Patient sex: F
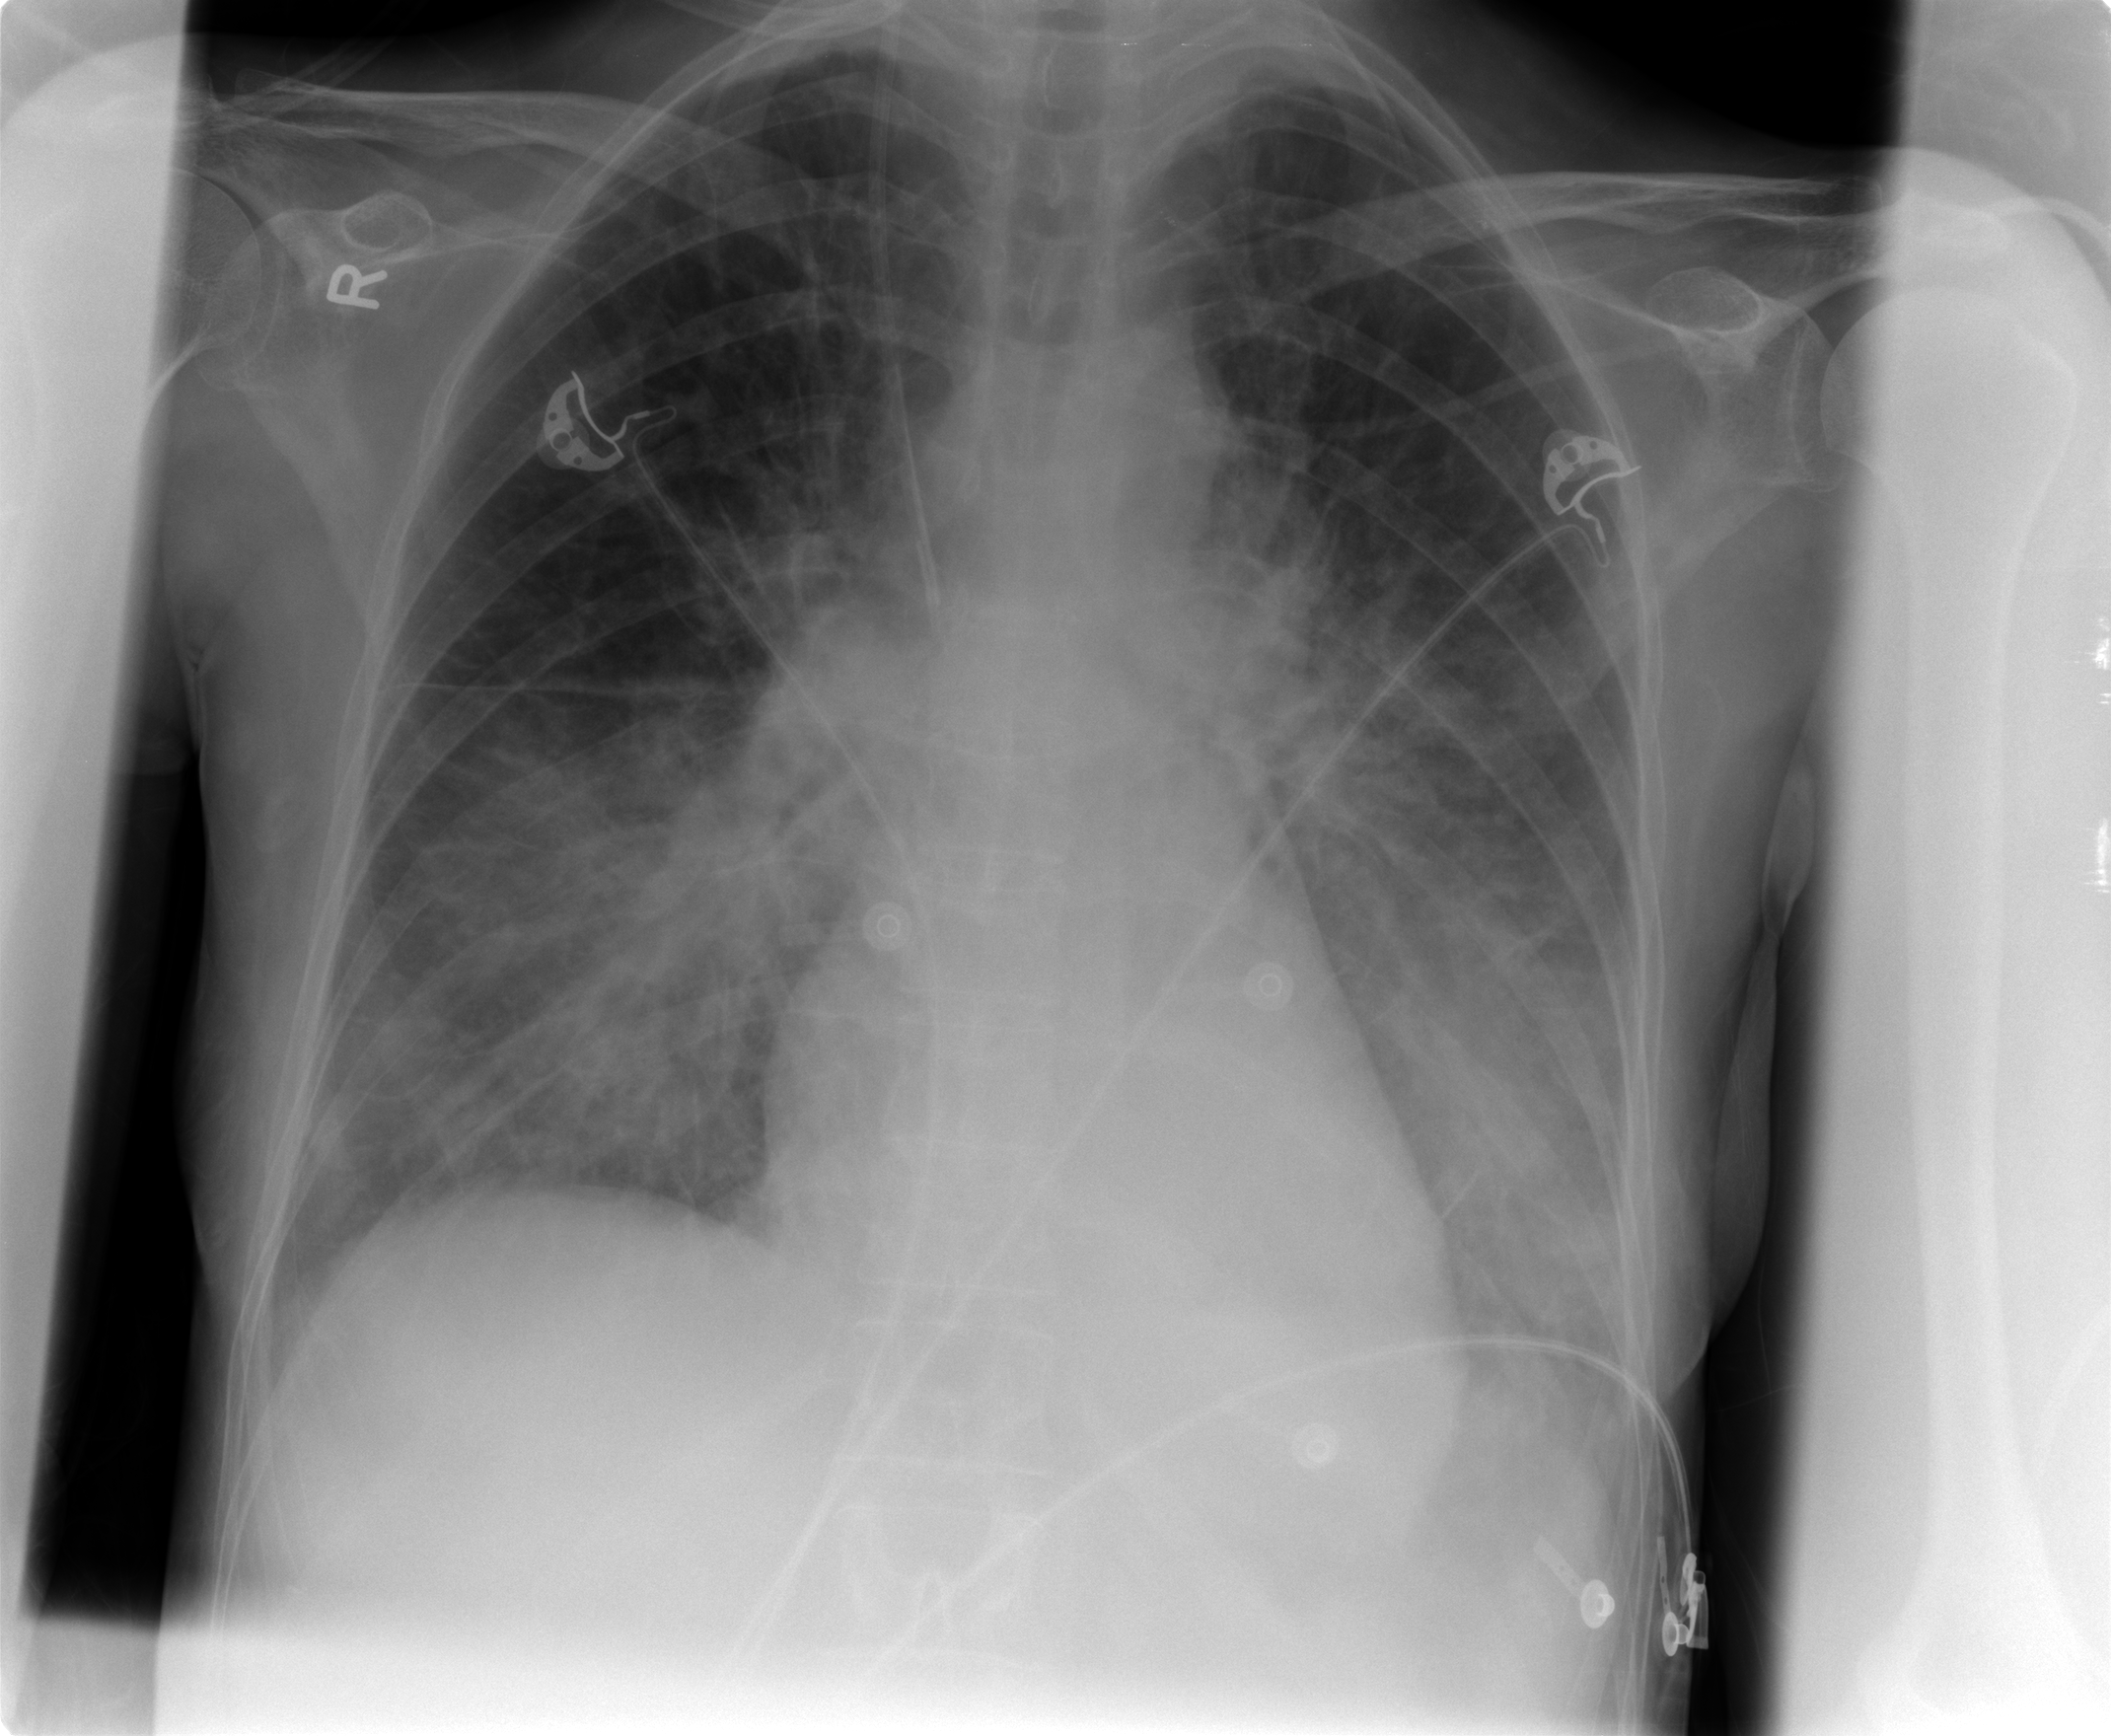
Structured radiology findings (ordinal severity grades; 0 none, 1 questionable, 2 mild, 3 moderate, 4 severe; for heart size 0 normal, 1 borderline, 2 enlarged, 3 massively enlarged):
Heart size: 0
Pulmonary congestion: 2
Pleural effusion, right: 1
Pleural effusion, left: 2
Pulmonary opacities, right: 3
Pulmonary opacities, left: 3
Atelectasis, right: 2
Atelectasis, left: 2